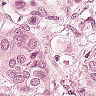
Metastatic tissue present: yes